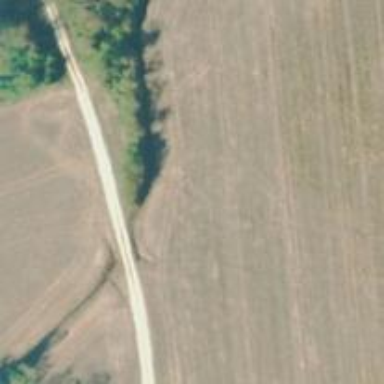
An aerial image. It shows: Culvert tunnel.